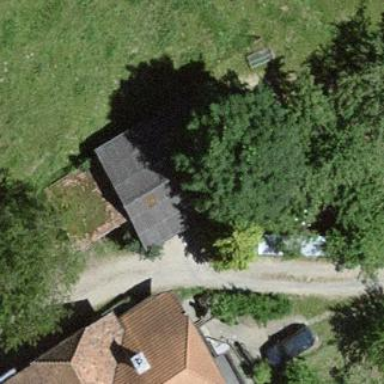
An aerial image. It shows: Shed.